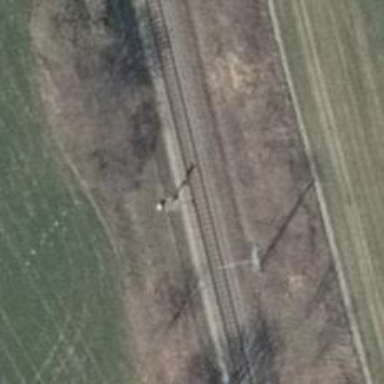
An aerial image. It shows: Light railway signal with light crossing form.